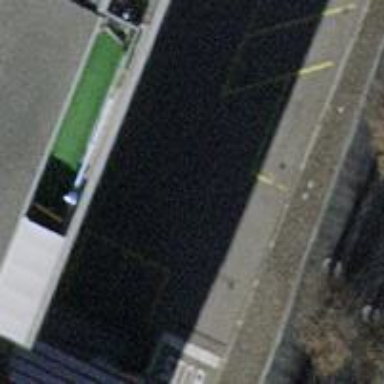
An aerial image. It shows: Asphalt parking aisle along service road.